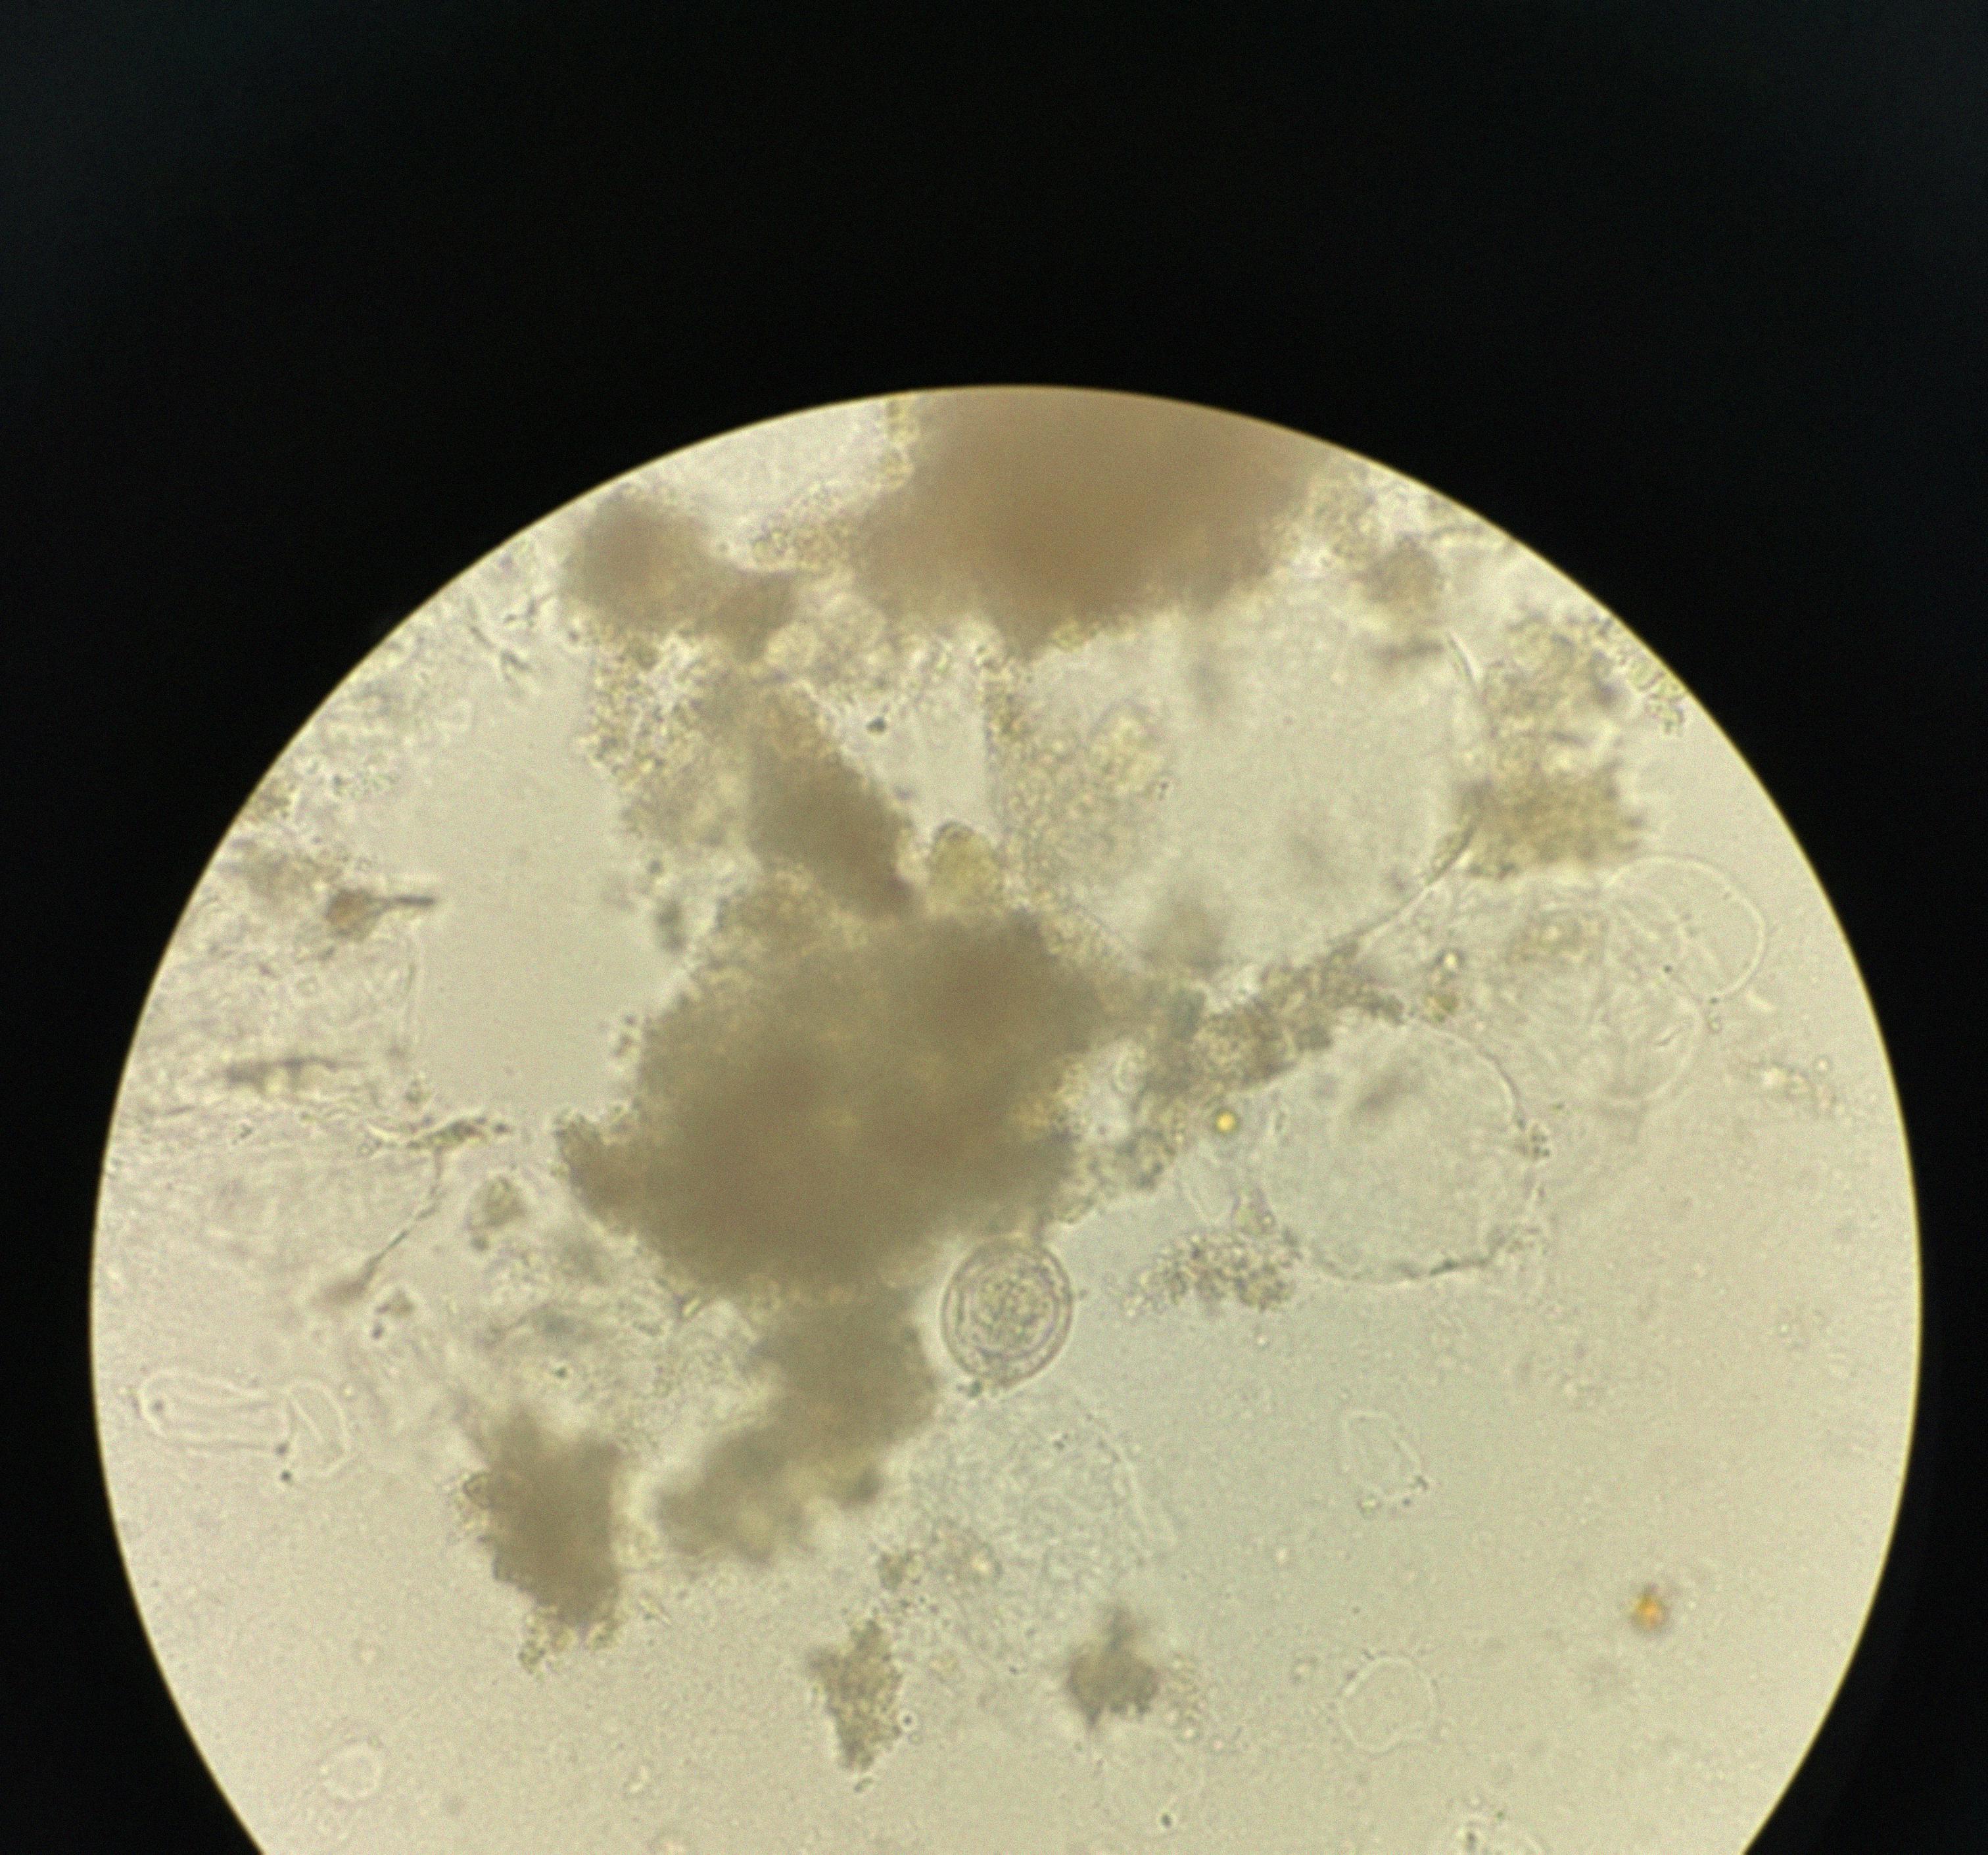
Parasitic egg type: Hymenolepis nana